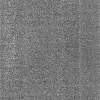
Atmospheric dust classification: dusty